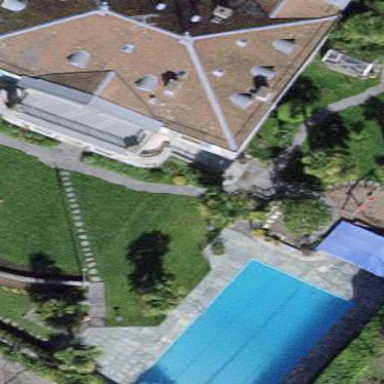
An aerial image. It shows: Outdoor swimming pool on leisure land.